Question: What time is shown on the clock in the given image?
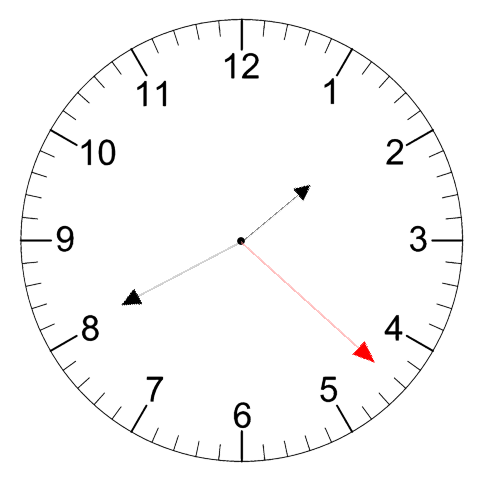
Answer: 01:40:22